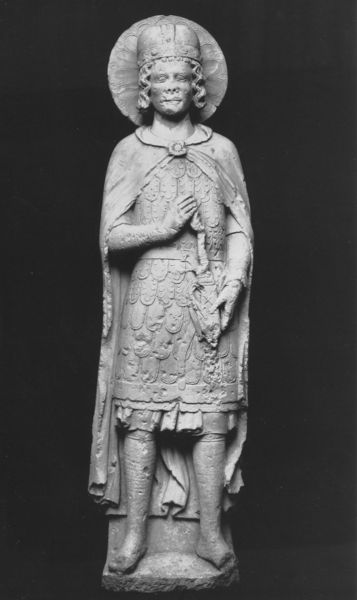
Titel: Hl. Patroklus
Institution: Münster, Westfälisches Landesmuseum für Kunst und Kulturgeschichte
Schlagwörter: mann, umhang, rock, hemd, sockel, stein, herr, mantel, brosche, krone, locken, schuppen, skulptur, statue, relief, könig, schwert, helm, stiefel, ritter, rüstung, heiligenschein, heiliger, standbild, beschädigt, fibel, schuppenpanzer